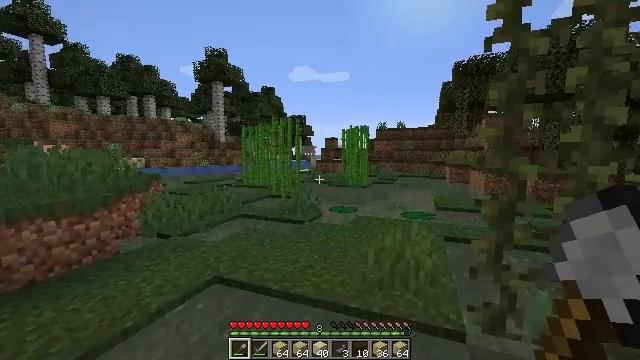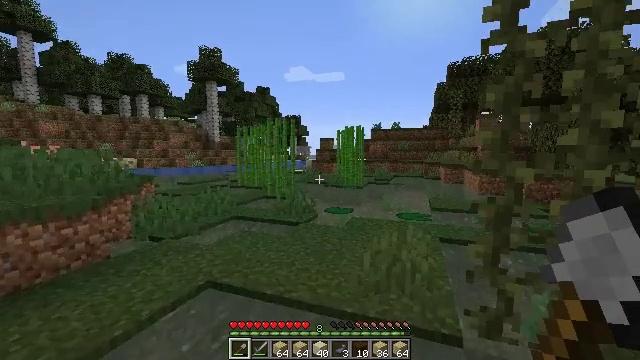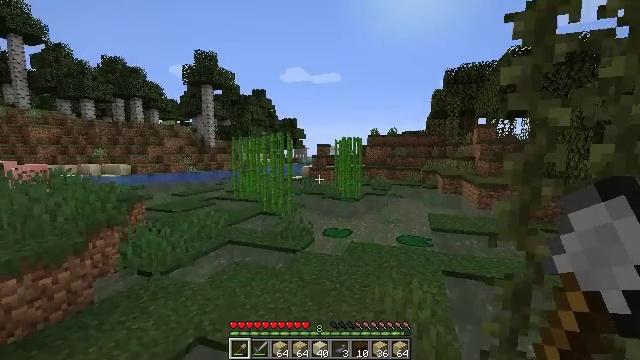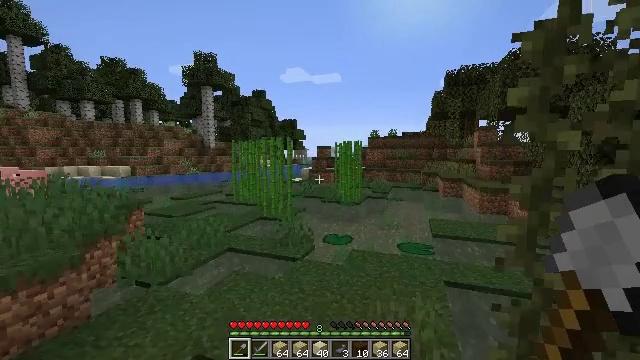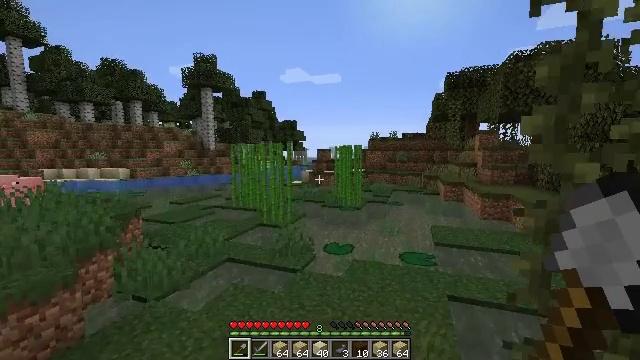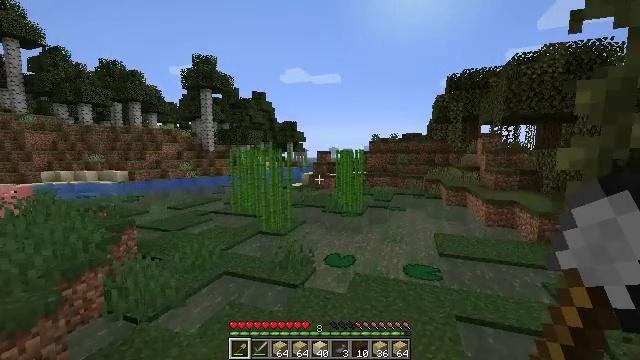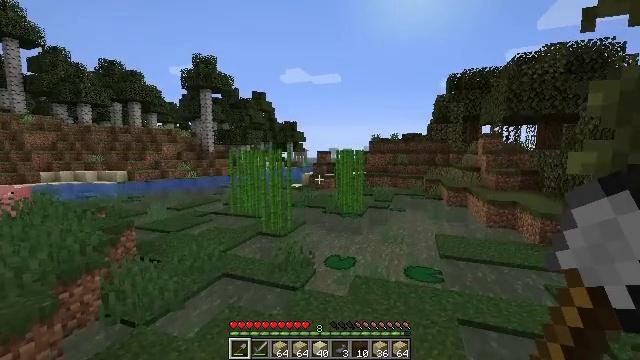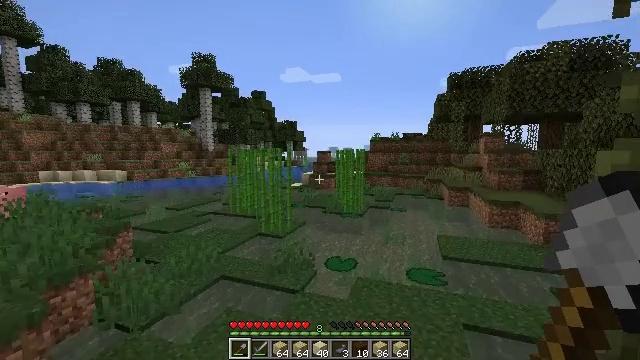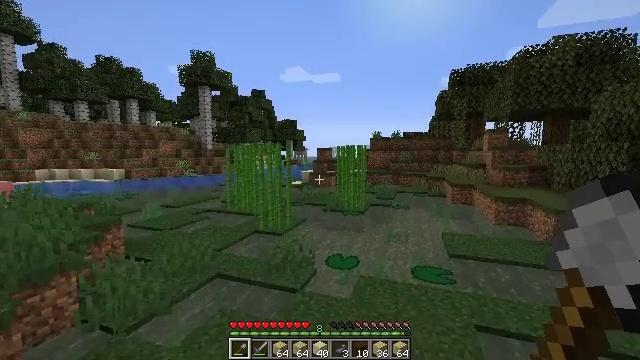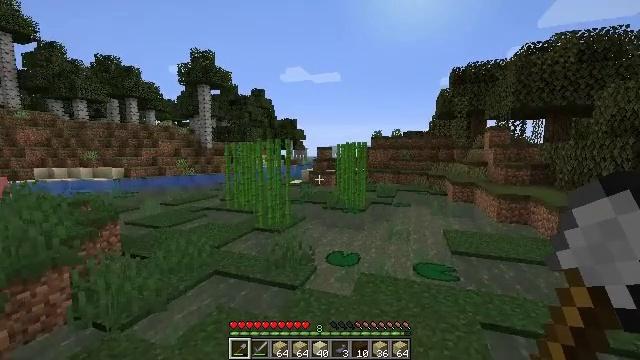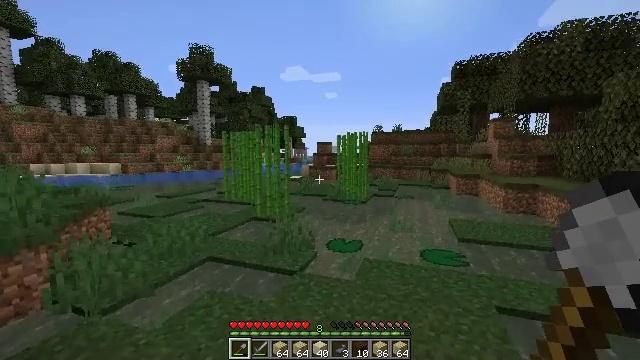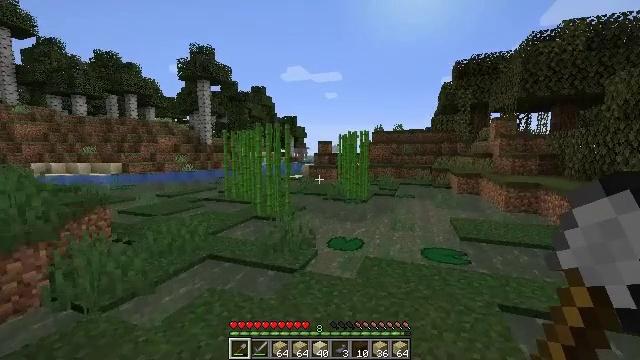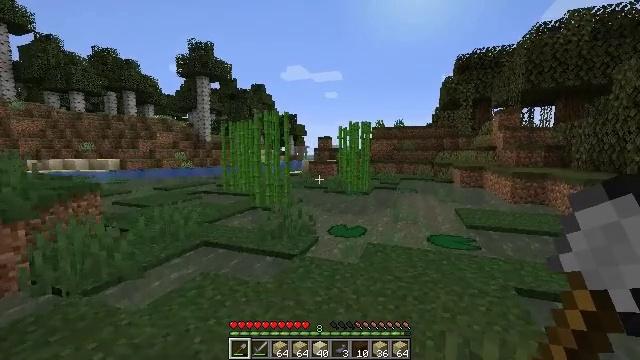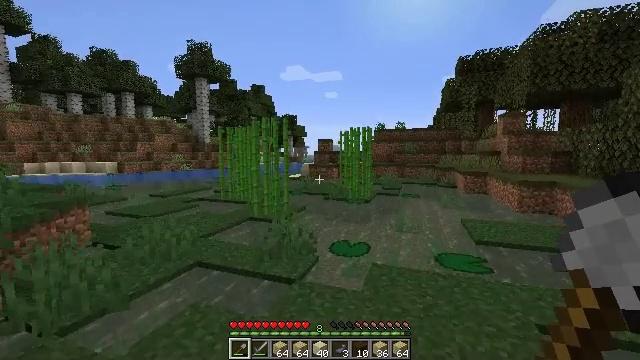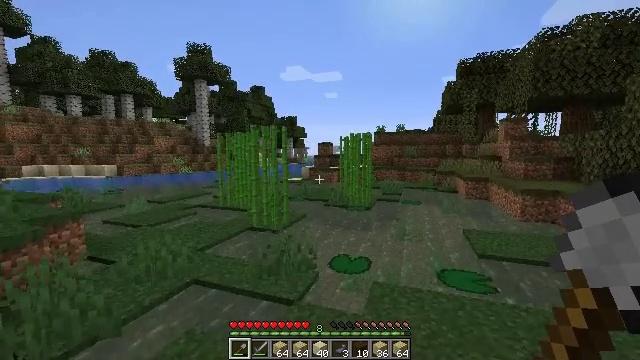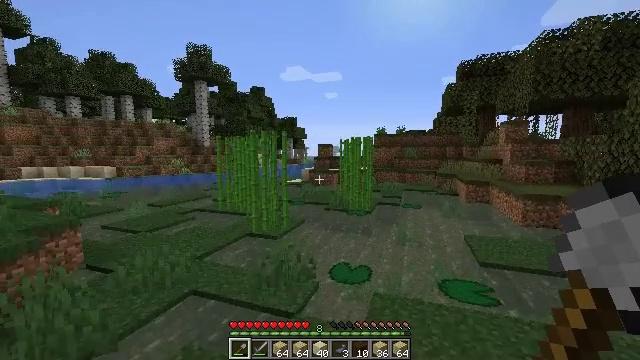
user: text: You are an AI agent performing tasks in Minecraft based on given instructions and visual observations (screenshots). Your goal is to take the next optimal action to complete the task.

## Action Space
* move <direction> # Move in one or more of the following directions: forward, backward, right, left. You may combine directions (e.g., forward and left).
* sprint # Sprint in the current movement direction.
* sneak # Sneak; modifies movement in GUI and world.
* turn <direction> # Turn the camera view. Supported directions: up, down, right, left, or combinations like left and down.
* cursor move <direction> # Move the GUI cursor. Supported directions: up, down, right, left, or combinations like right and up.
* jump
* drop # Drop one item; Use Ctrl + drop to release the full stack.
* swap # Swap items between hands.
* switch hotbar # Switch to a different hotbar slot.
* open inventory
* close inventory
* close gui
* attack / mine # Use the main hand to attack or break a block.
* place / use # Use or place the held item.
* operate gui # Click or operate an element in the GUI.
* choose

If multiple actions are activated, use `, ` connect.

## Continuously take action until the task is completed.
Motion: motion action
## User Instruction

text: Harvest sugar cane from the plant.
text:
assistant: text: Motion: move forward, turn right, jump
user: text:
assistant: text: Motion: move forward, jump
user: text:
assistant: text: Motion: move forward, jump
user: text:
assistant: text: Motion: move forward, jump
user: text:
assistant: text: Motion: move forward, jump
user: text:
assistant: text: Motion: move forward, jump
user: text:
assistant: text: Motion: move forward, jump
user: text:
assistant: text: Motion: move forward, jump
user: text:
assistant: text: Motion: move forward, jump
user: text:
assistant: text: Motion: move forward, jump
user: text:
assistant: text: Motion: move forward, jump
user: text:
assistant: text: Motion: move forward, jump
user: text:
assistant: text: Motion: move forward, jump
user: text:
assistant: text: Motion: move forward, jump
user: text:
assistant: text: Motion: move forward, jump
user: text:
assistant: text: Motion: move forward, jump
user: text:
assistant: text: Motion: move forward, jump
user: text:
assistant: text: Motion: move forward, turn left, jump
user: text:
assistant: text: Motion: move forward, turn left, jump
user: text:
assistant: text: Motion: move forward, turn left, jump
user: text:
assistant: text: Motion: move forward, turn left, jump
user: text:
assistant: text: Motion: move forward, turn left, jump
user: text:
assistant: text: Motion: move forward, turn left, jump
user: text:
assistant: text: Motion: move forward, turn left and down, jump
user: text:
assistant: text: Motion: move forward, jump
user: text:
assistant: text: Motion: move forward, turn left, jump
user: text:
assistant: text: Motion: move forward, turn left, jump
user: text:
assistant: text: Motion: move forward, turn left, jump
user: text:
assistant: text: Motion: move forward, jump
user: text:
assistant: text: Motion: move forward, jump